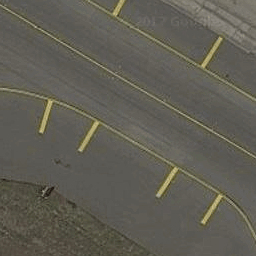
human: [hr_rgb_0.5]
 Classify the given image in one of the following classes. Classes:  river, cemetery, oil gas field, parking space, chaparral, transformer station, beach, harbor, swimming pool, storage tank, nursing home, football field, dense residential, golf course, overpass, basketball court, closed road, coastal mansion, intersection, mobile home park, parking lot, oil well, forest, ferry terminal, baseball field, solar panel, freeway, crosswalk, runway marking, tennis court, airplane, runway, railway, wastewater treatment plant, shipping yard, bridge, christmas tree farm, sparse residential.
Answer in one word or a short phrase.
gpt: runway marking